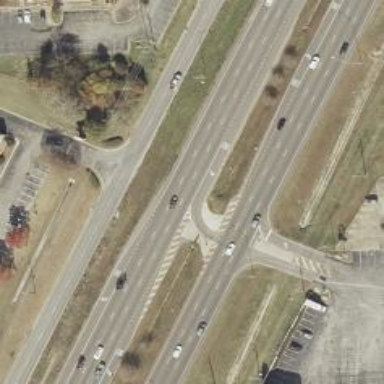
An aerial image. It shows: Asphalt trunk link road.